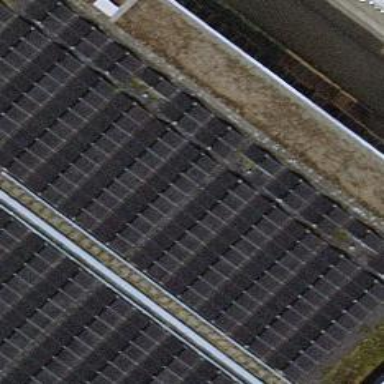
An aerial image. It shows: Solar photovoltaic panel generator.